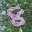
Label: 8